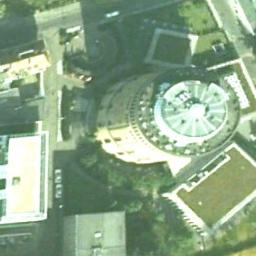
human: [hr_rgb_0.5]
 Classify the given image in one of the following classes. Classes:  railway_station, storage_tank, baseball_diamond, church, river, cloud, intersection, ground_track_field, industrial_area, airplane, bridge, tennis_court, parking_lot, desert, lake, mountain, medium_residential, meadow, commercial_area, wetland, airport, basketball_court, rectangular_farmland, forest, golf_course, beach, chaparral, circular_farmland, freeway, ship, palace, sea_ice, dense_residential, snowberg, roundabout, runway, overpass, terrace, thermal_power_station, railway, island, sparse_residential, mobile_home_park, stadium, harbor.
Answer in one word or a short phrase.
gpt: church